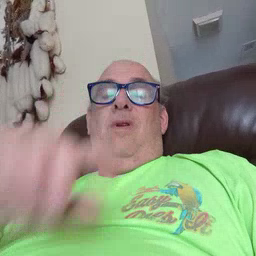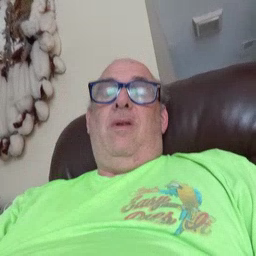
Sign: drink